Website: walmart
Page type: order-returns
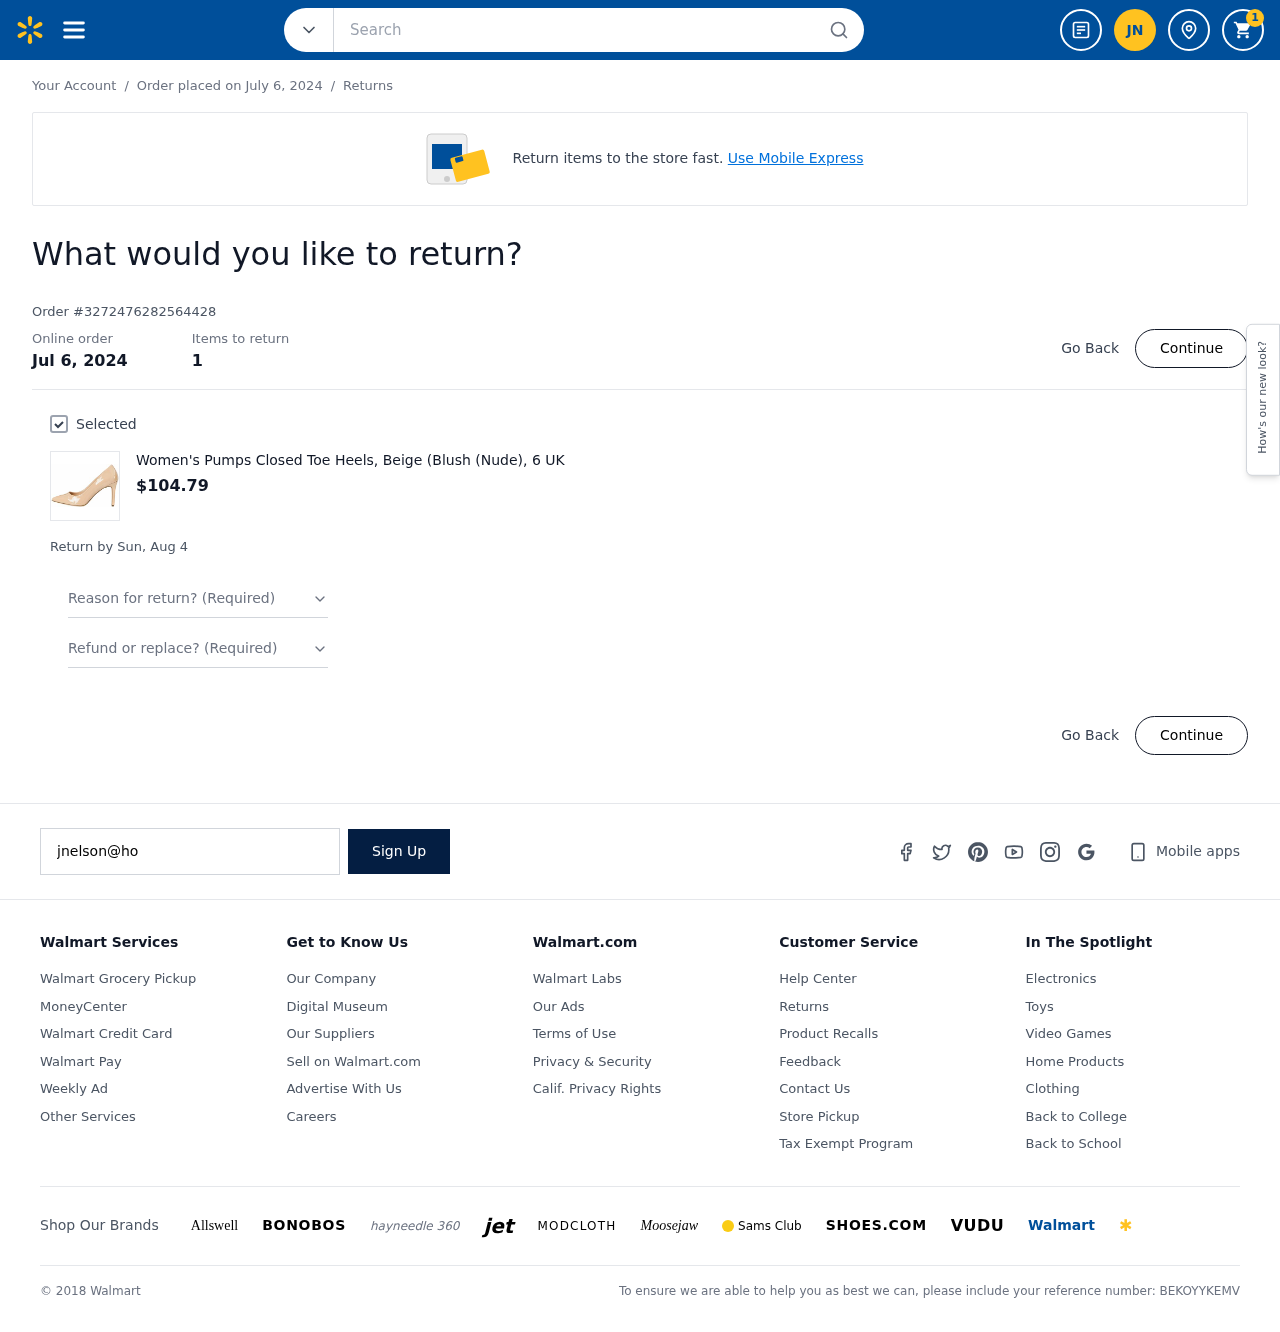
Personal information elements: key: PII_EMAIL
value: jnelson@hotmail.com
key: PII_INITIALS
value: JN
Product elements: key: PRODUCT1_NAME
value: Women's Pumps Closed Toe Heels, Beige (Blush (Nude), 6 UK
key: PRODUCT1_PRICE
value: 104.79
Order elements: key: ORDER_NUM_ITEMS
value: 1
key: ORDER_DATE
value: Jul 6, 2024
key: ORDER_DATE
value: Order placed on July 6, 2024
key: ORDER_ID
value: Order #3272476282564428
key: ORDER_RETURN_BY_DATE
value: Return by Sun, Aug 4
Search elements: key: HEADER_SEARCH
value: Search